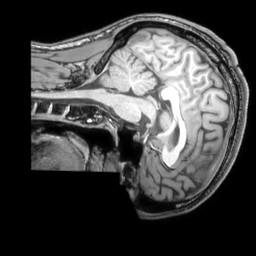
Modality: T1w
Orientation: sagittal
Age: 25
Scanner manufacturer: philips
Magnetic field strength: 3 T
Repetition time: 0.007 s
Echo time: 0.003501 s